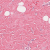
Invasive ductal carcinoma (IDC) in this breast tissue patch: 0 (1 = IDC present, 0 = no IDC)